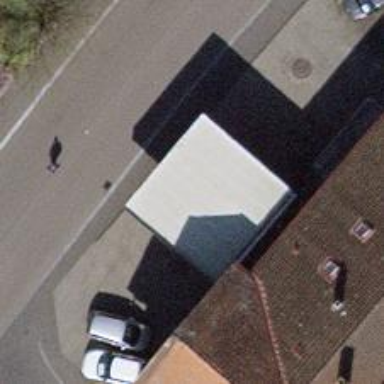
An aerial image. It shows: Fuel station.